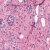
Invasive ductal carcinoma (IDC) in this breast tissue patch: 0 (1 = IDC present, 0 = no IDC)